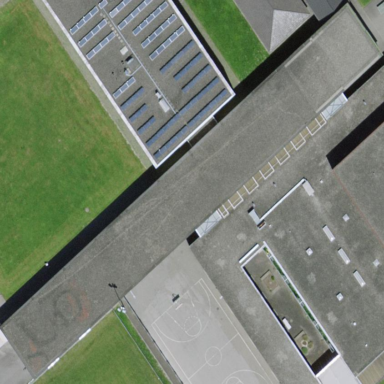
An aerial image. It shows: View of roof of building.